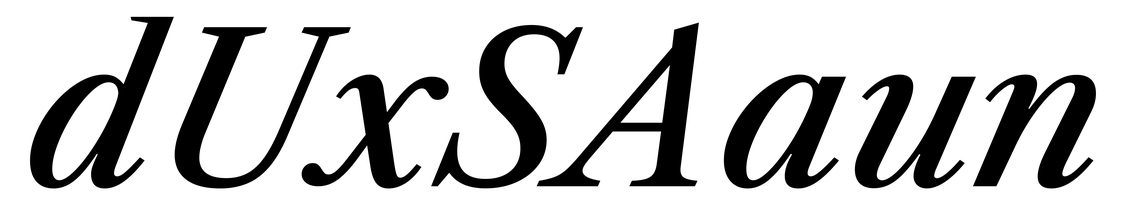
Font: LibreCaslonText-Italic_Medium_Italic